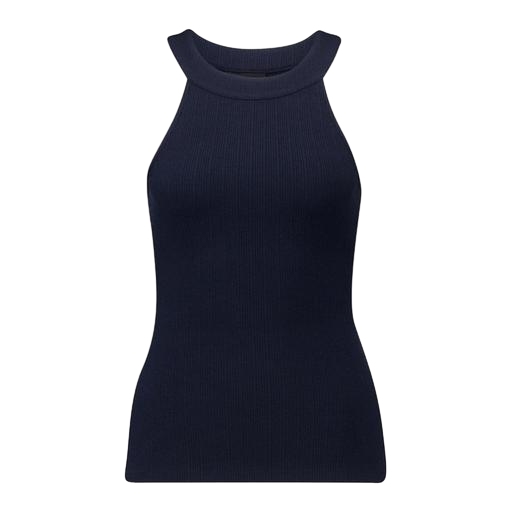
high-neck top, dark blue tank top, dark blue tank, white background